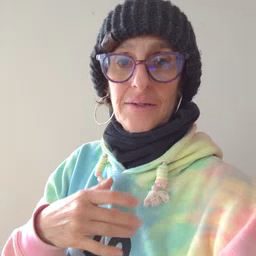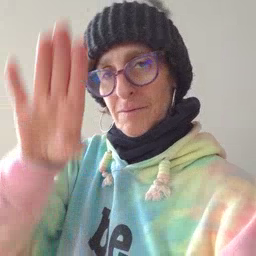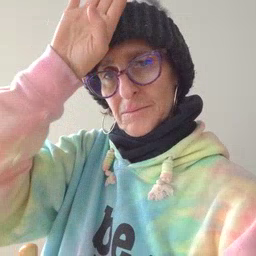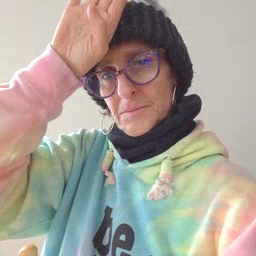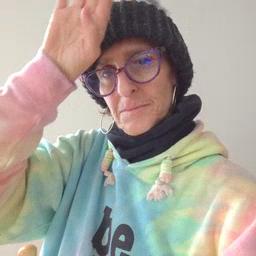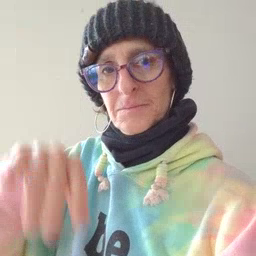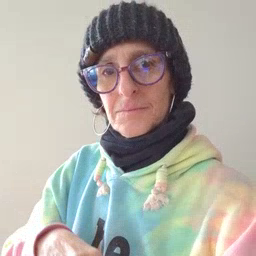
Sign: fireman